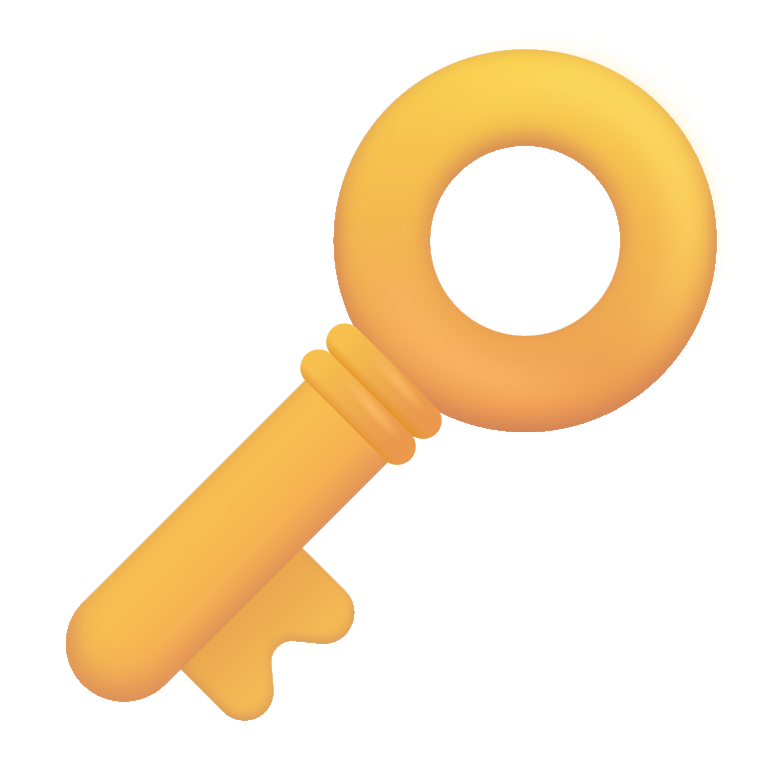
old key color